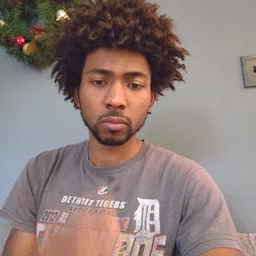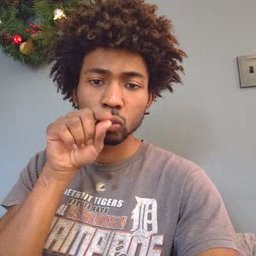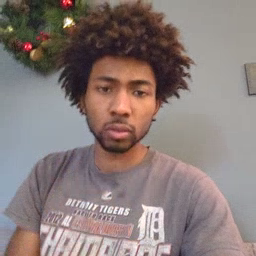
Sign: hen